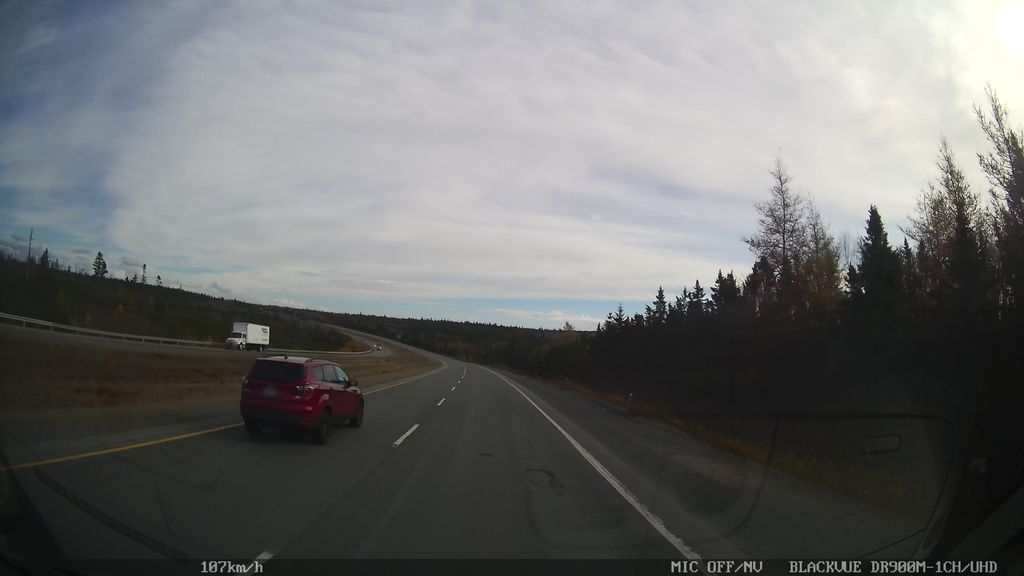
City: halifax